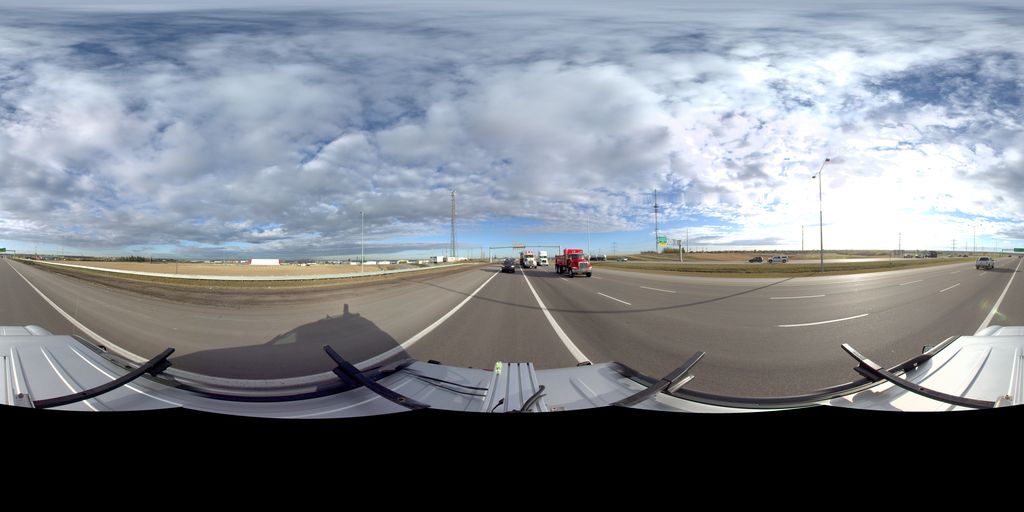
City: edmonton